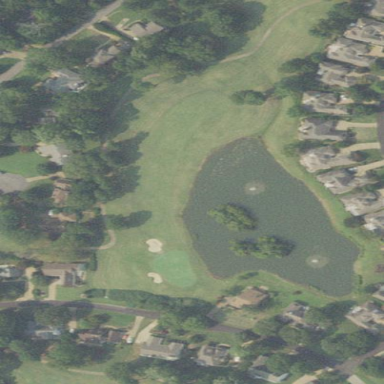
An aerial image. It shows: Area of rough grass used for golf.